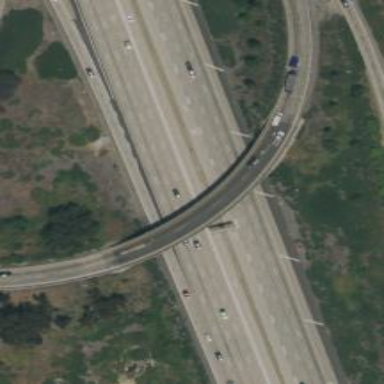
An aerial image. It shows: View of motorway.